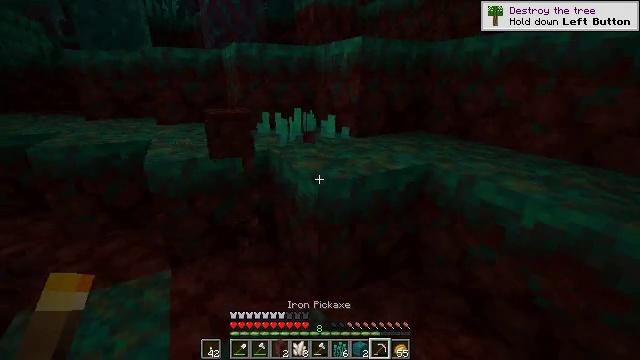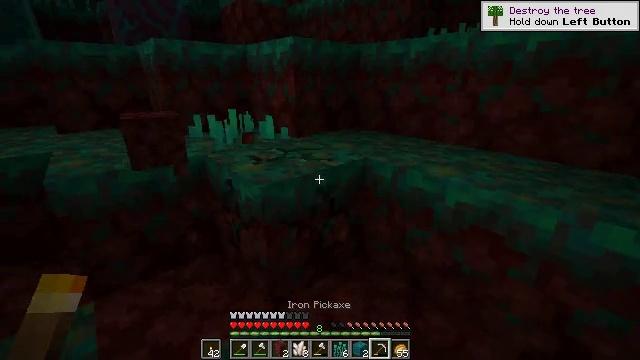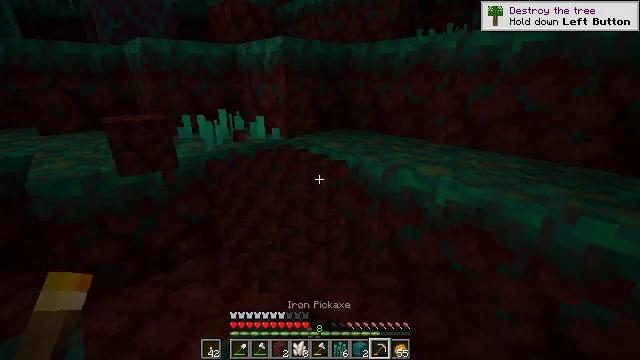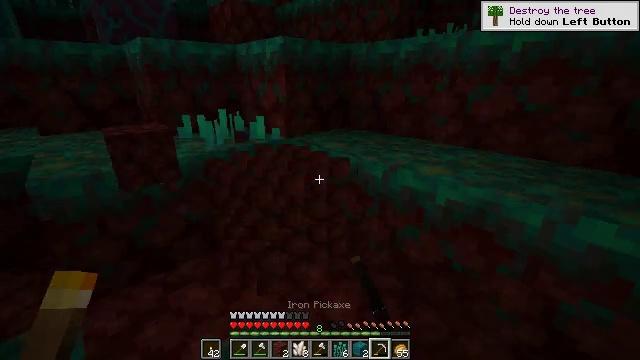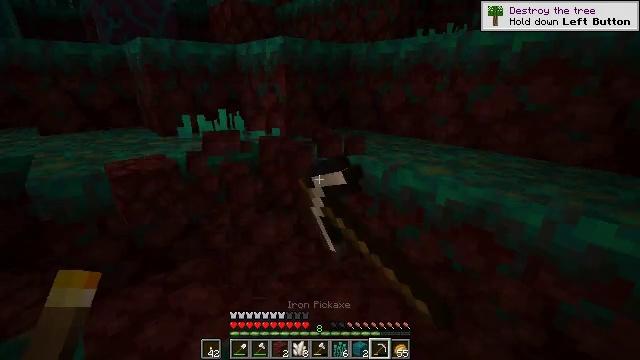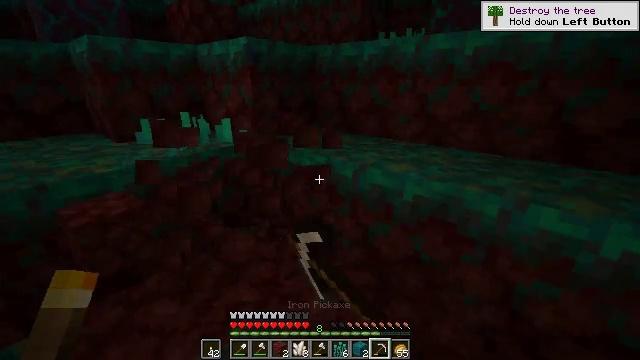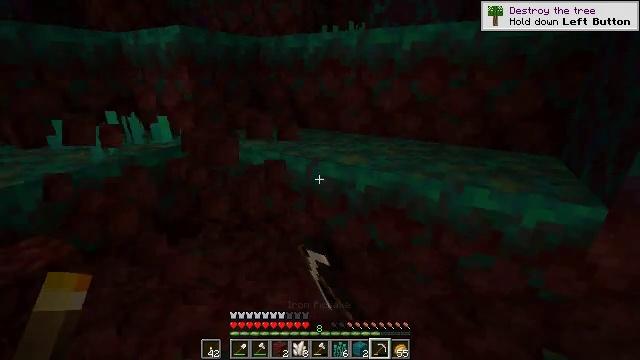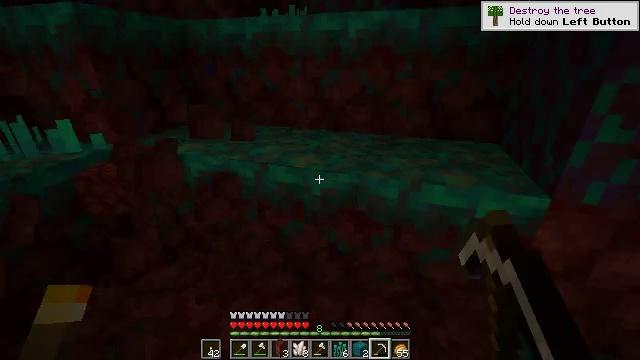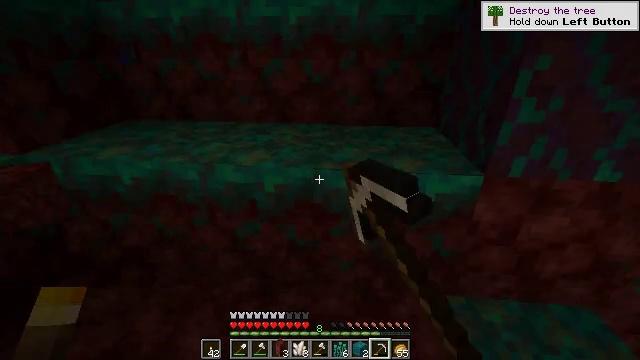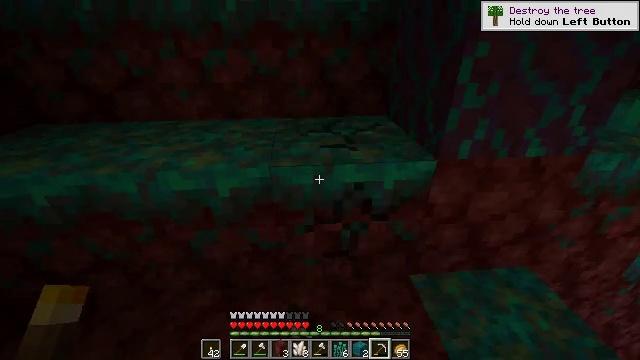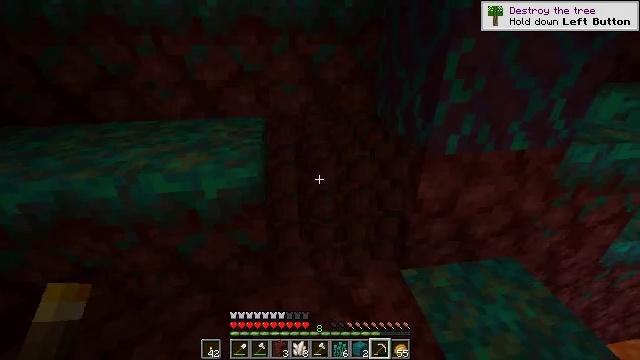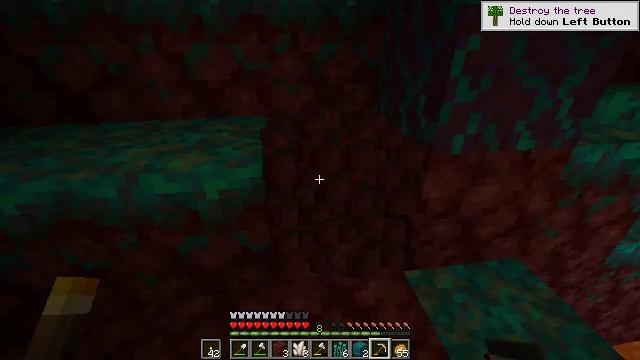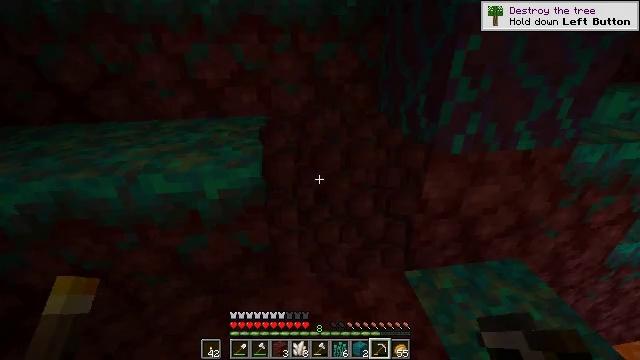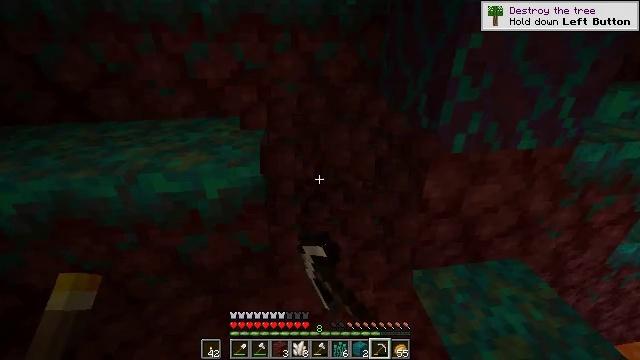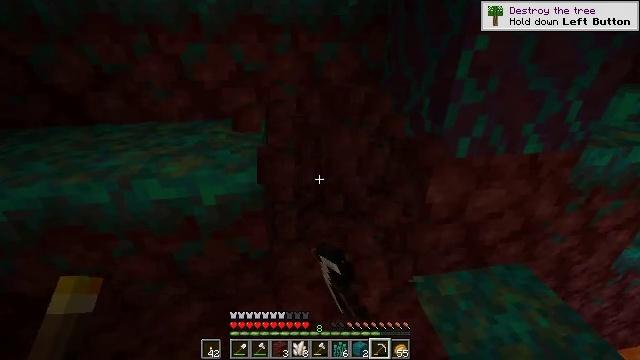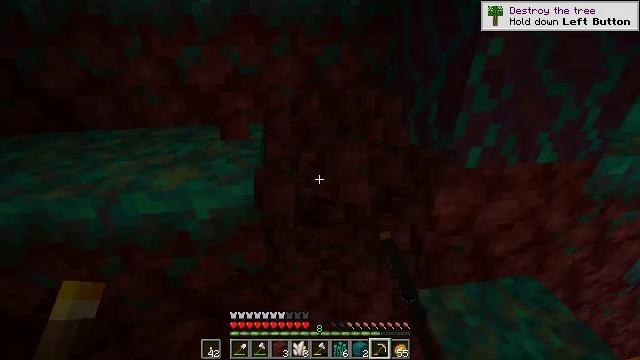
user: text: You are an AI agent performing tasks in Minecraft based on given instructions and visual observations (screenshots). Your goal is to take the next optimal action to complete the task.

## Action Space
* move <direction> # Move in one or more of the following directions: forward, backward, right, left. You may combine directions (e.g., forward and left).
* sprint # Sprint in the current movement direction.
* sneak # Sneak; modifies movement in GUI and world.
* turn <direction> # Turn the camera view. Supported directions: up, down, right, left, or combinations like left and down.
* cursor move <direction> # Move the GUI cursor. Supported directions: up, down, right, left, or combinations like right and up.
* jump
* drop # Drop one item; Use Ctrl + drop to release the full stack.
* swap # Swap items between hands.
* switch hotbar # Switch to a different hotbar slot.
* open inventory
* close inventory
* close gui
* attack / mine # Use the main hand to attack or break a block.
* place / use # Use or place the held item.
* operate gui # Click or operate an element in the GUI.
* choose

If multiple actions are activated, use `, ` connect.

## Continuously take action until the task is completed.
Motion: motion action
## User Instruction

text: Gather warped nylium from the ground.
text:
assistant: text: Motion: turn right, attack / mine
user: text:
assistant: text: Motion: turn right, attack / mine
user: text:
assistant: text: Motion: attack / mine
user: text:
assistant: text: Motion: attack / mine
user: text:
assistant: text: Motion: turn right, attack / mine
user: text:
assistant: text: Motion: move forward, turn right and down, attack / mine
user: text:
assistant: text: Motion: move forward, turn right and down, attack / mine
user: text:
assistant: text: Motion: turn right and down, attack / mine
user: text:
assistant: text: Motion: turn right and down, attack / mine
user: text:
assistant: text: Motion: turn right, attack / mine
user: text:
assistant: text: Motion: attack / mine
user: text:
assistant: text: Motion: attack / mine
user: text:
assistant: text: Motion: attack / mine
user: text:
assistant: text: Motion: move forward, attack / mine
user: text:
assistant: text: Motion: move forward, attack / mine
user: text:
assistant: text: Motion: move forward, turn left, attack / mine
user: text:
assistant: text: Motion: turn left and up, attack / mine
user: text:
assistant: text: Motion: turn left, attack / mine
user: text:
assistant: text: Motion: turn left, attack / mine
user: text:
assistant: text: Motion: turn left, attack / mine
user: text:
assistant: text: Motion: turn left, attack / mine
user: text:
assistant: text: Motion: turn left, attack / mine
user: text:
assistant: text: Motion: turn left, attack / mine
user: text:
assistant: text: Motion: turn left, attack / mine
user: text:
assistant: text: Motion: turn left and up, attack / mine
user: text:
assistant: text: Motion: turn left and up, attack / mine
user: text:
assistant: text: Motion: turn left and up, attack / mine
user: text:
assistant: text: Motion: move forward, turn left, attack / mine
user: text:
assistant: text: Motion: move forward, attack / mine
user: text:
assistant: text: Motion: move forward and move left, attack / mine